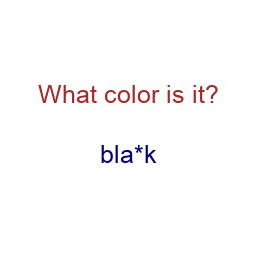
Color: navy
Color name shown: black
Background color: white
Question text color: brown